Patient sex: M
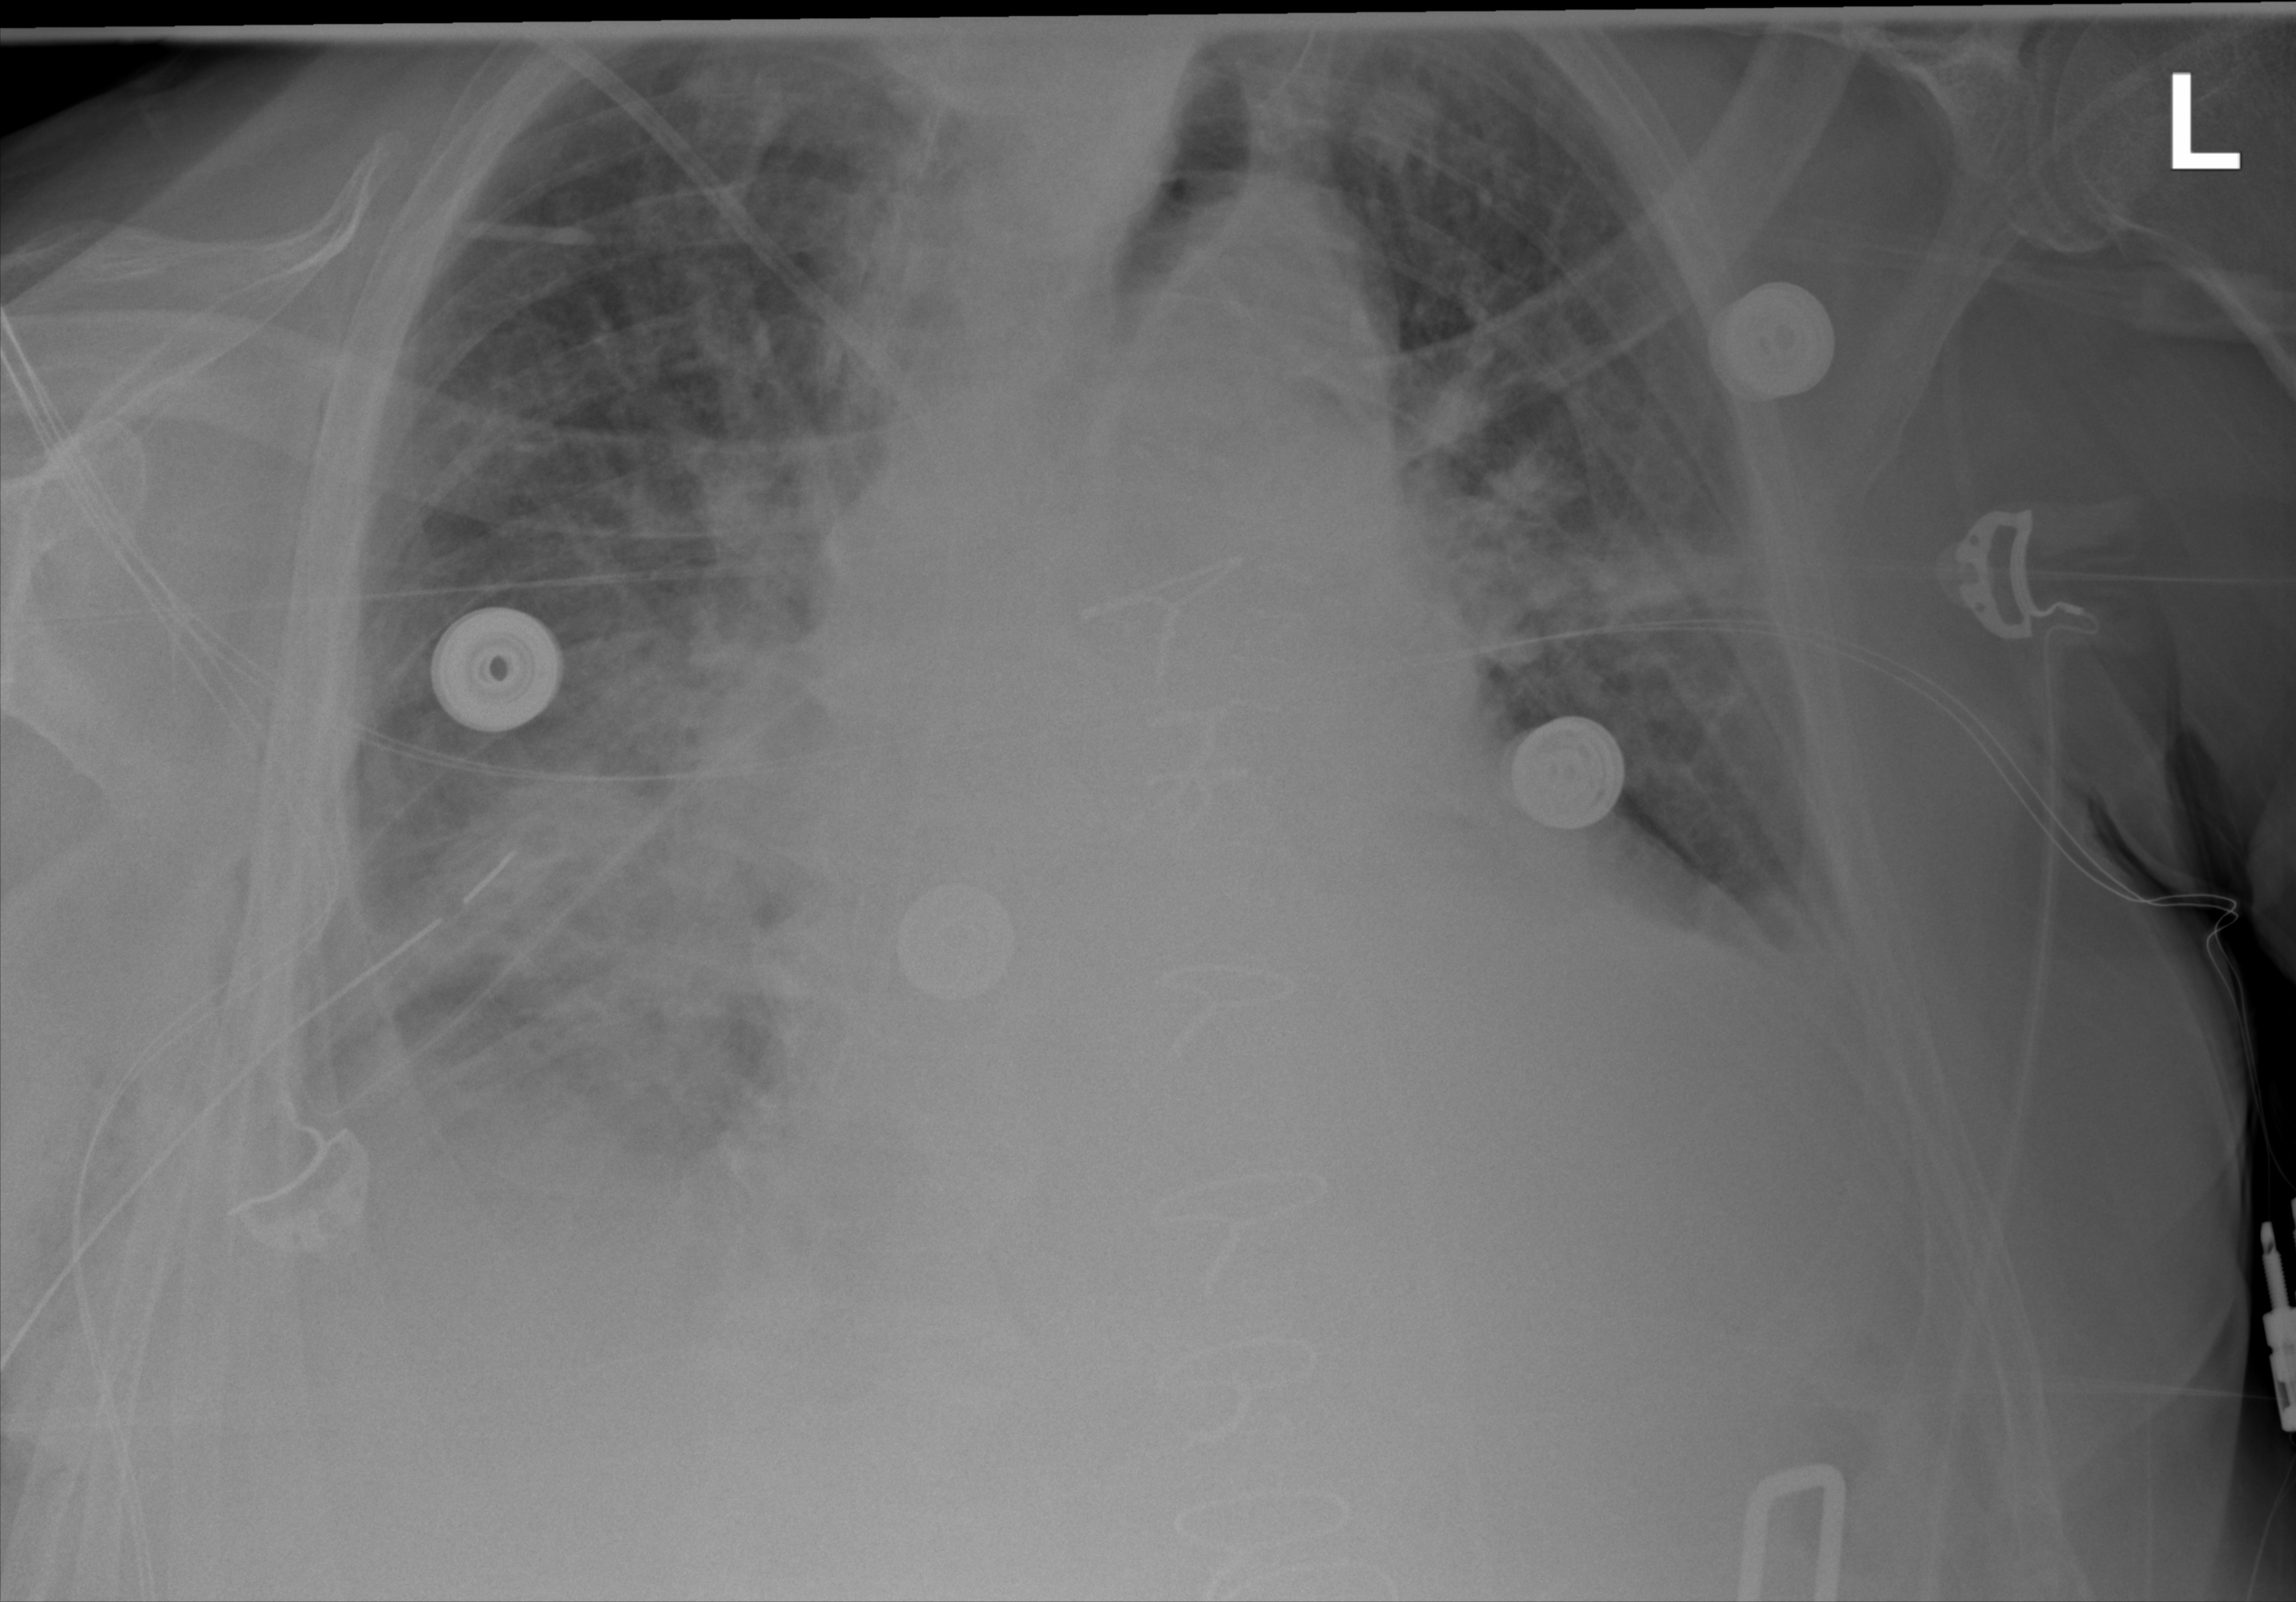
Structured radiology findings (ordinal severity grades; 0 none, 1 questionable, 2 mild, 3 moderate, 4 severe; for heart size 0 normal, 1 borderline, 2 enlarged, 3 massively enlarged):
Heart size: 2
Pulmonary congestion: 2
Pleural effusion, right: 2
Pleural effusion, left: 2
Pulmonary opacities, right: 2
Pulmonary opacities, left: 2
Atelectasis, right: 3
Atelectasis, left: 2